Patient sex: F
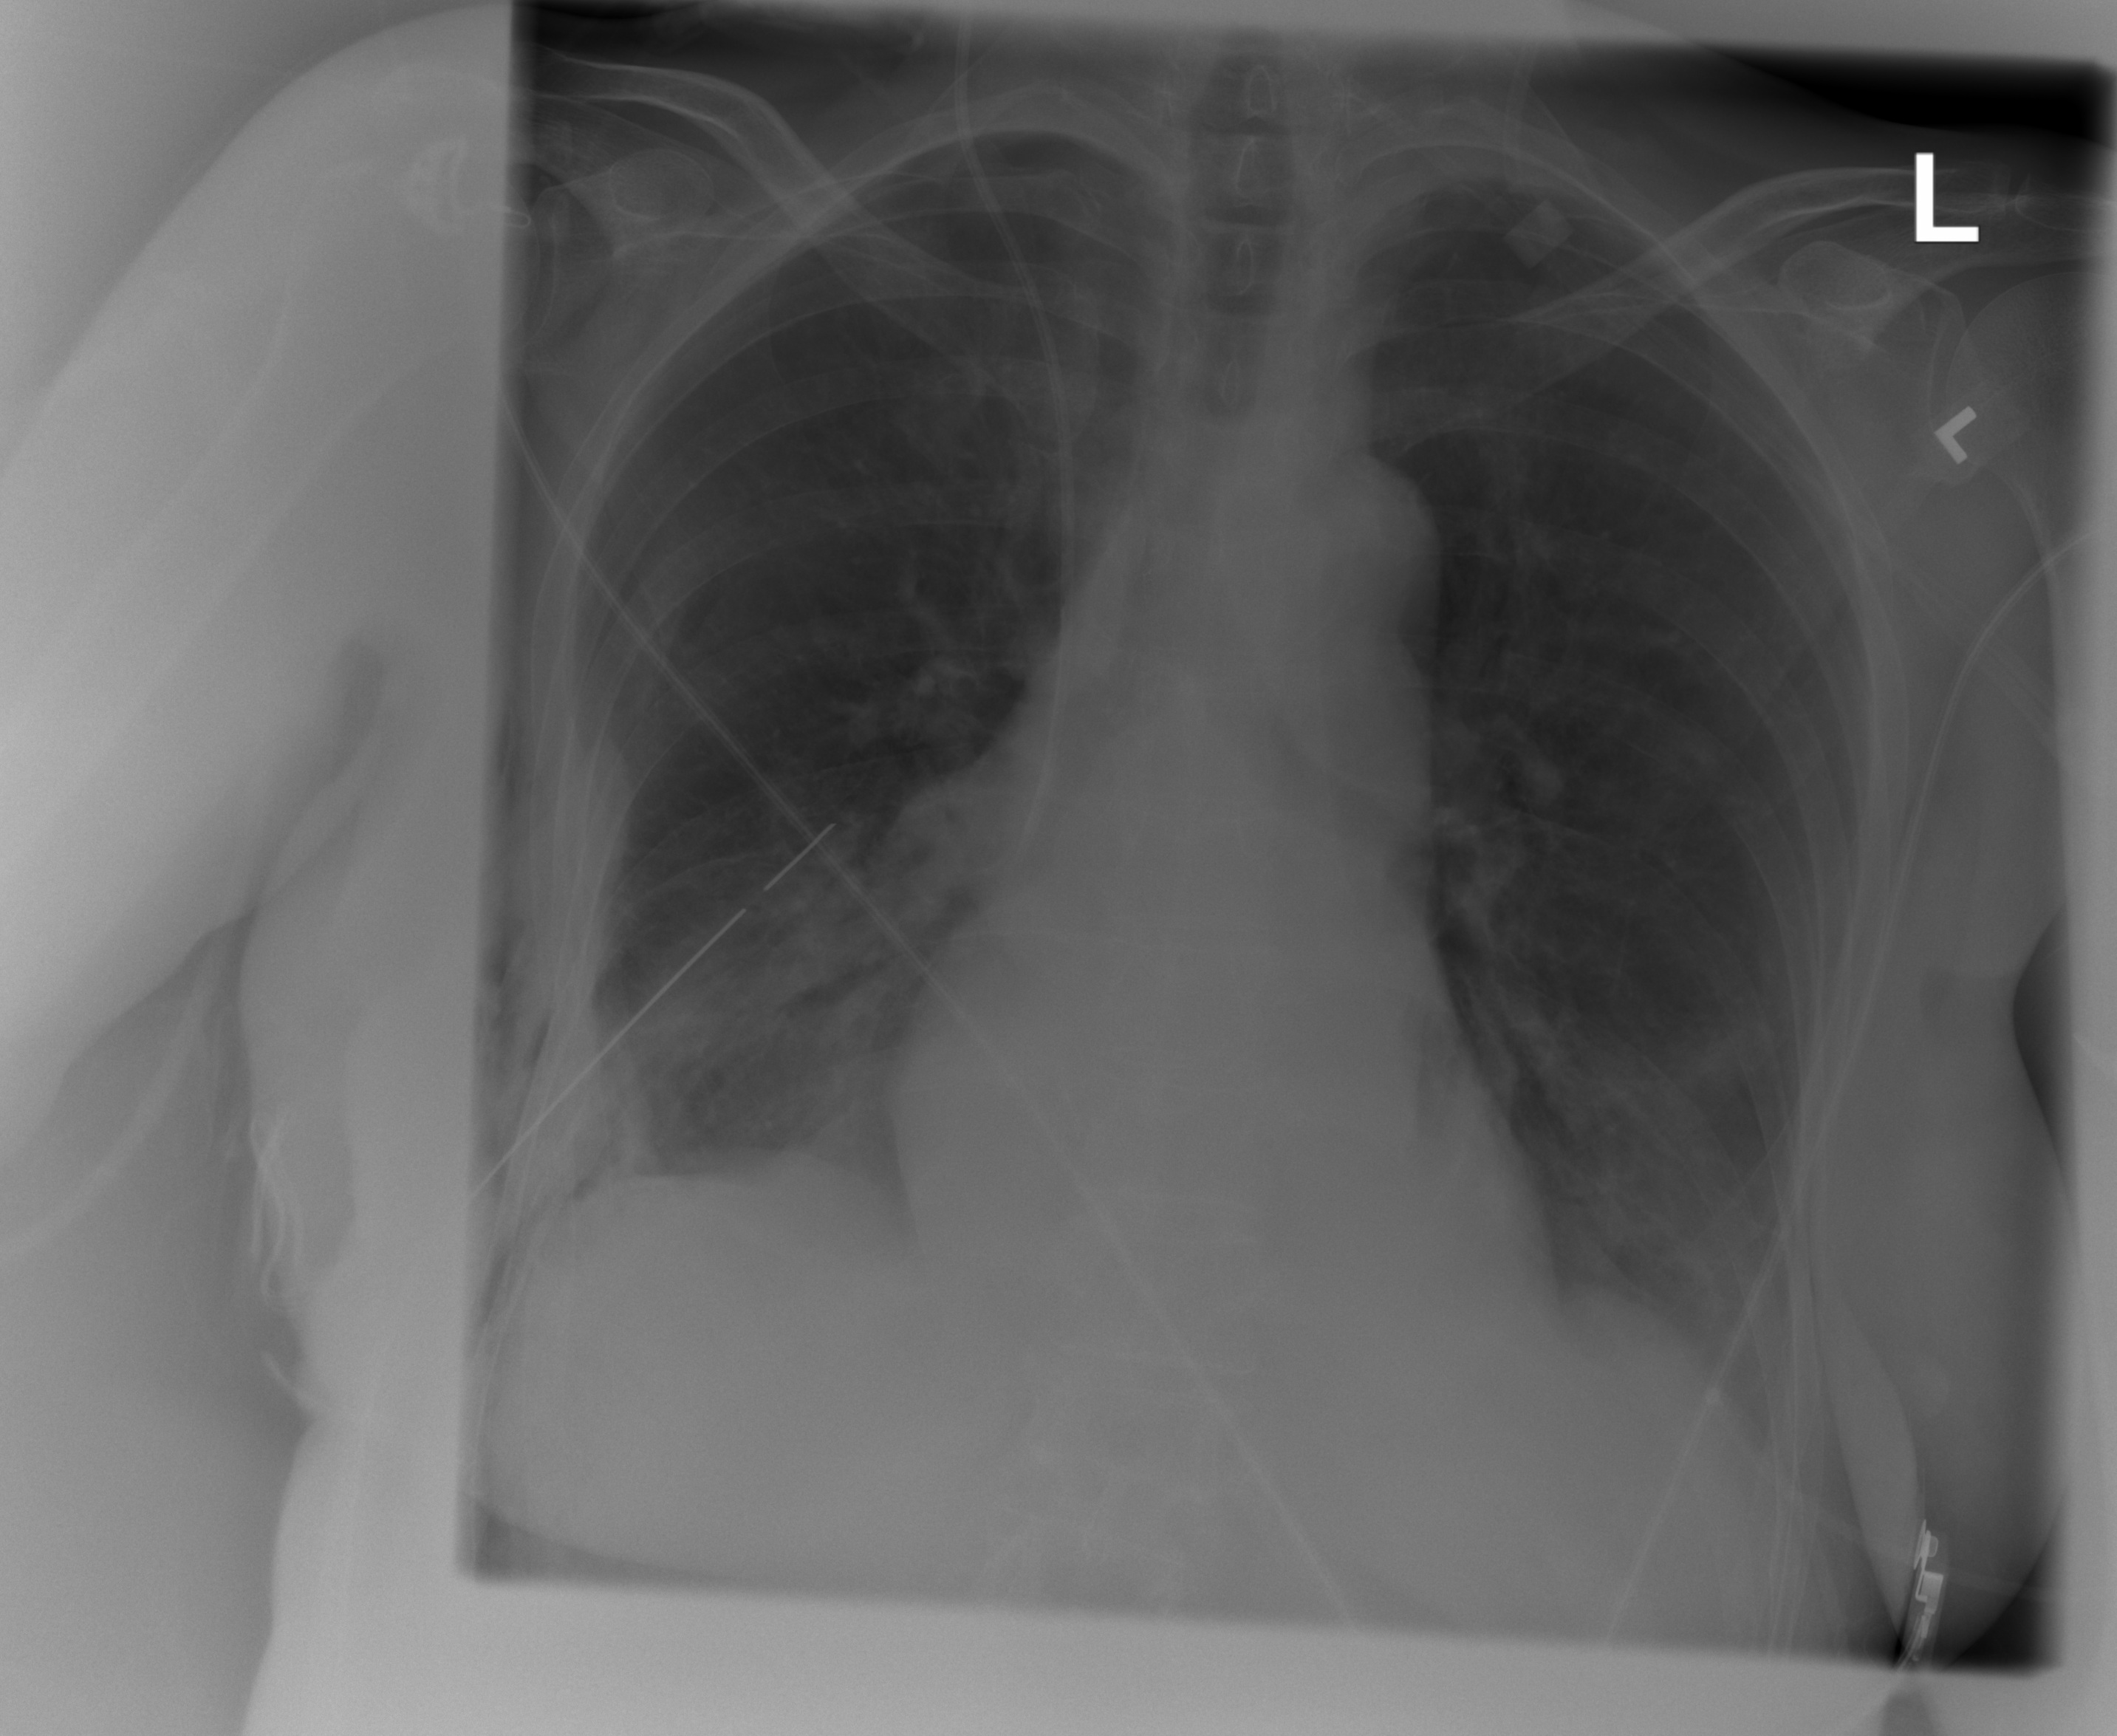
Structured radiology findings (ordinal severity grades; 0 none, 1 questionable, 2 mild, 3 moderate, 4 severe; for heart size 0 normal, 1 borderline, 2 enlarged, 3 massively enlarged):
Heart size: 0
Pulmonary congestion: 0
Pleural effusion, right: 1
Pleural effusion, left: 1
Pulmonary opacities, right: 2
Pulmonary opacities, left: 2
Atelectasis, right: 2
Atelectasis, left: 2